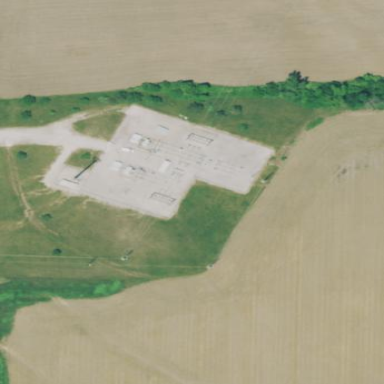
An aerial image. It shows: Distribution-level power substation.